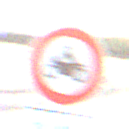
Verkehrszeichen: VerbotKraftraeder
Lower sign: ZeitangabenOhneBeschraenkungAufWochentage1
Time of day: SunriseSunset
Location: Outdoor (Beach)
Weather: Clear
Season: NotSpecified
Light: Natural